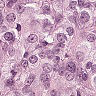
Metastatic tissue present: yes